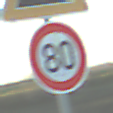
Verkehrszeichen: Geschwindigkeit80
Zusatzzeichen oben: Gefaelle10
Umgebung: Outdoor, Nature
Tageszeit: SunriseSunset
Wetter: PartlyCloudy
Licht: Natural
Jahreszeit: NotSpecified
Kontrast: MediumContrast